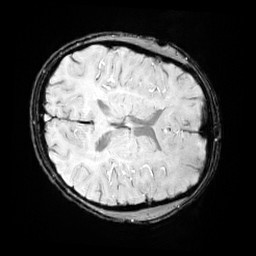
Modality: SWI
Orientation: axial
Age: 12
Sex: male
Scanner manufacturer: siemens
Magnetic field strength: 3 T
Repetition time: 0.027 s
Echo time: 0.02 s